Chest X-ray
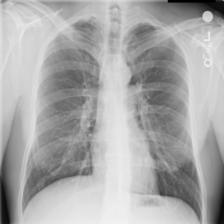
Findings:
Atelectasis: negative
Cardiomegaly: negative
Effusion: negative
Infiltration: negative
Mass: negative
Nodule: negative
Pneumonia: negative
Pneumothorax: negative
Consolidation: negative
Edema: negative
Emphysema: negative
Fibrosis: negative
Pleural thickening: positive
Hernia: negative